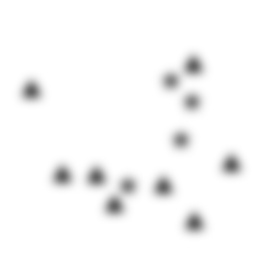
Squares: 0
Triangles: 8
Stars: 4
Total shapes: 12